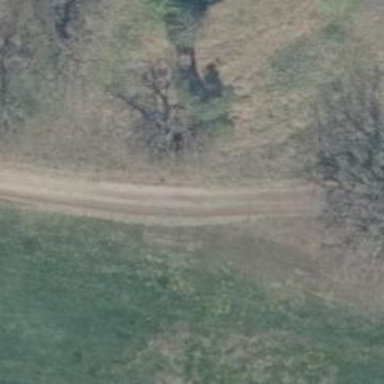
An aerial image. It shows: Sandy track road with grade3 tracktype.